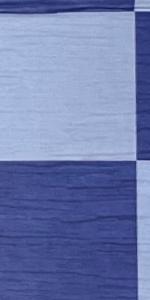
Label: Empty